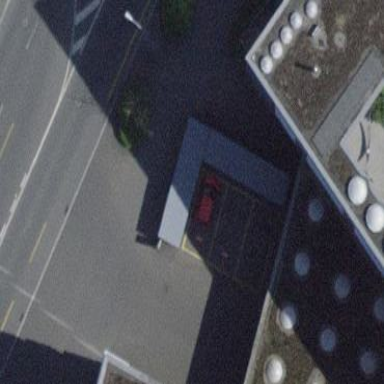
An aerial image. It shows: Bicycle parking area with wall loops.